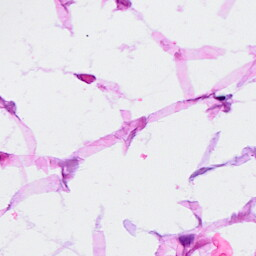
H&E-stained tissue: Breast